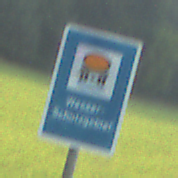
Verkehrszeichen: Wasserschutzgebiet
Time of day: SunriseSunset
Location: Outdoor (Nature)
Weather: PartlyCloudy
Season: NotSpecified
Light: Natural